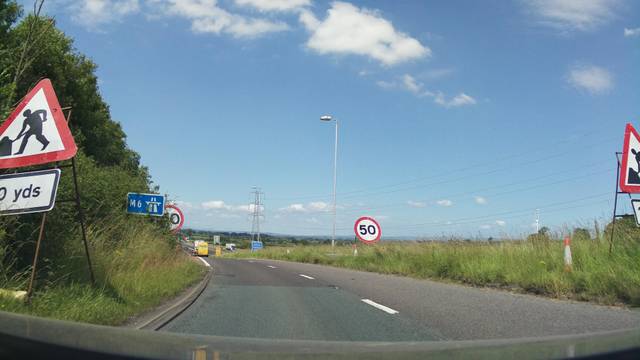
Region: United Kingdom
Coordinates: 54.896, -2.888